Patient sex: M
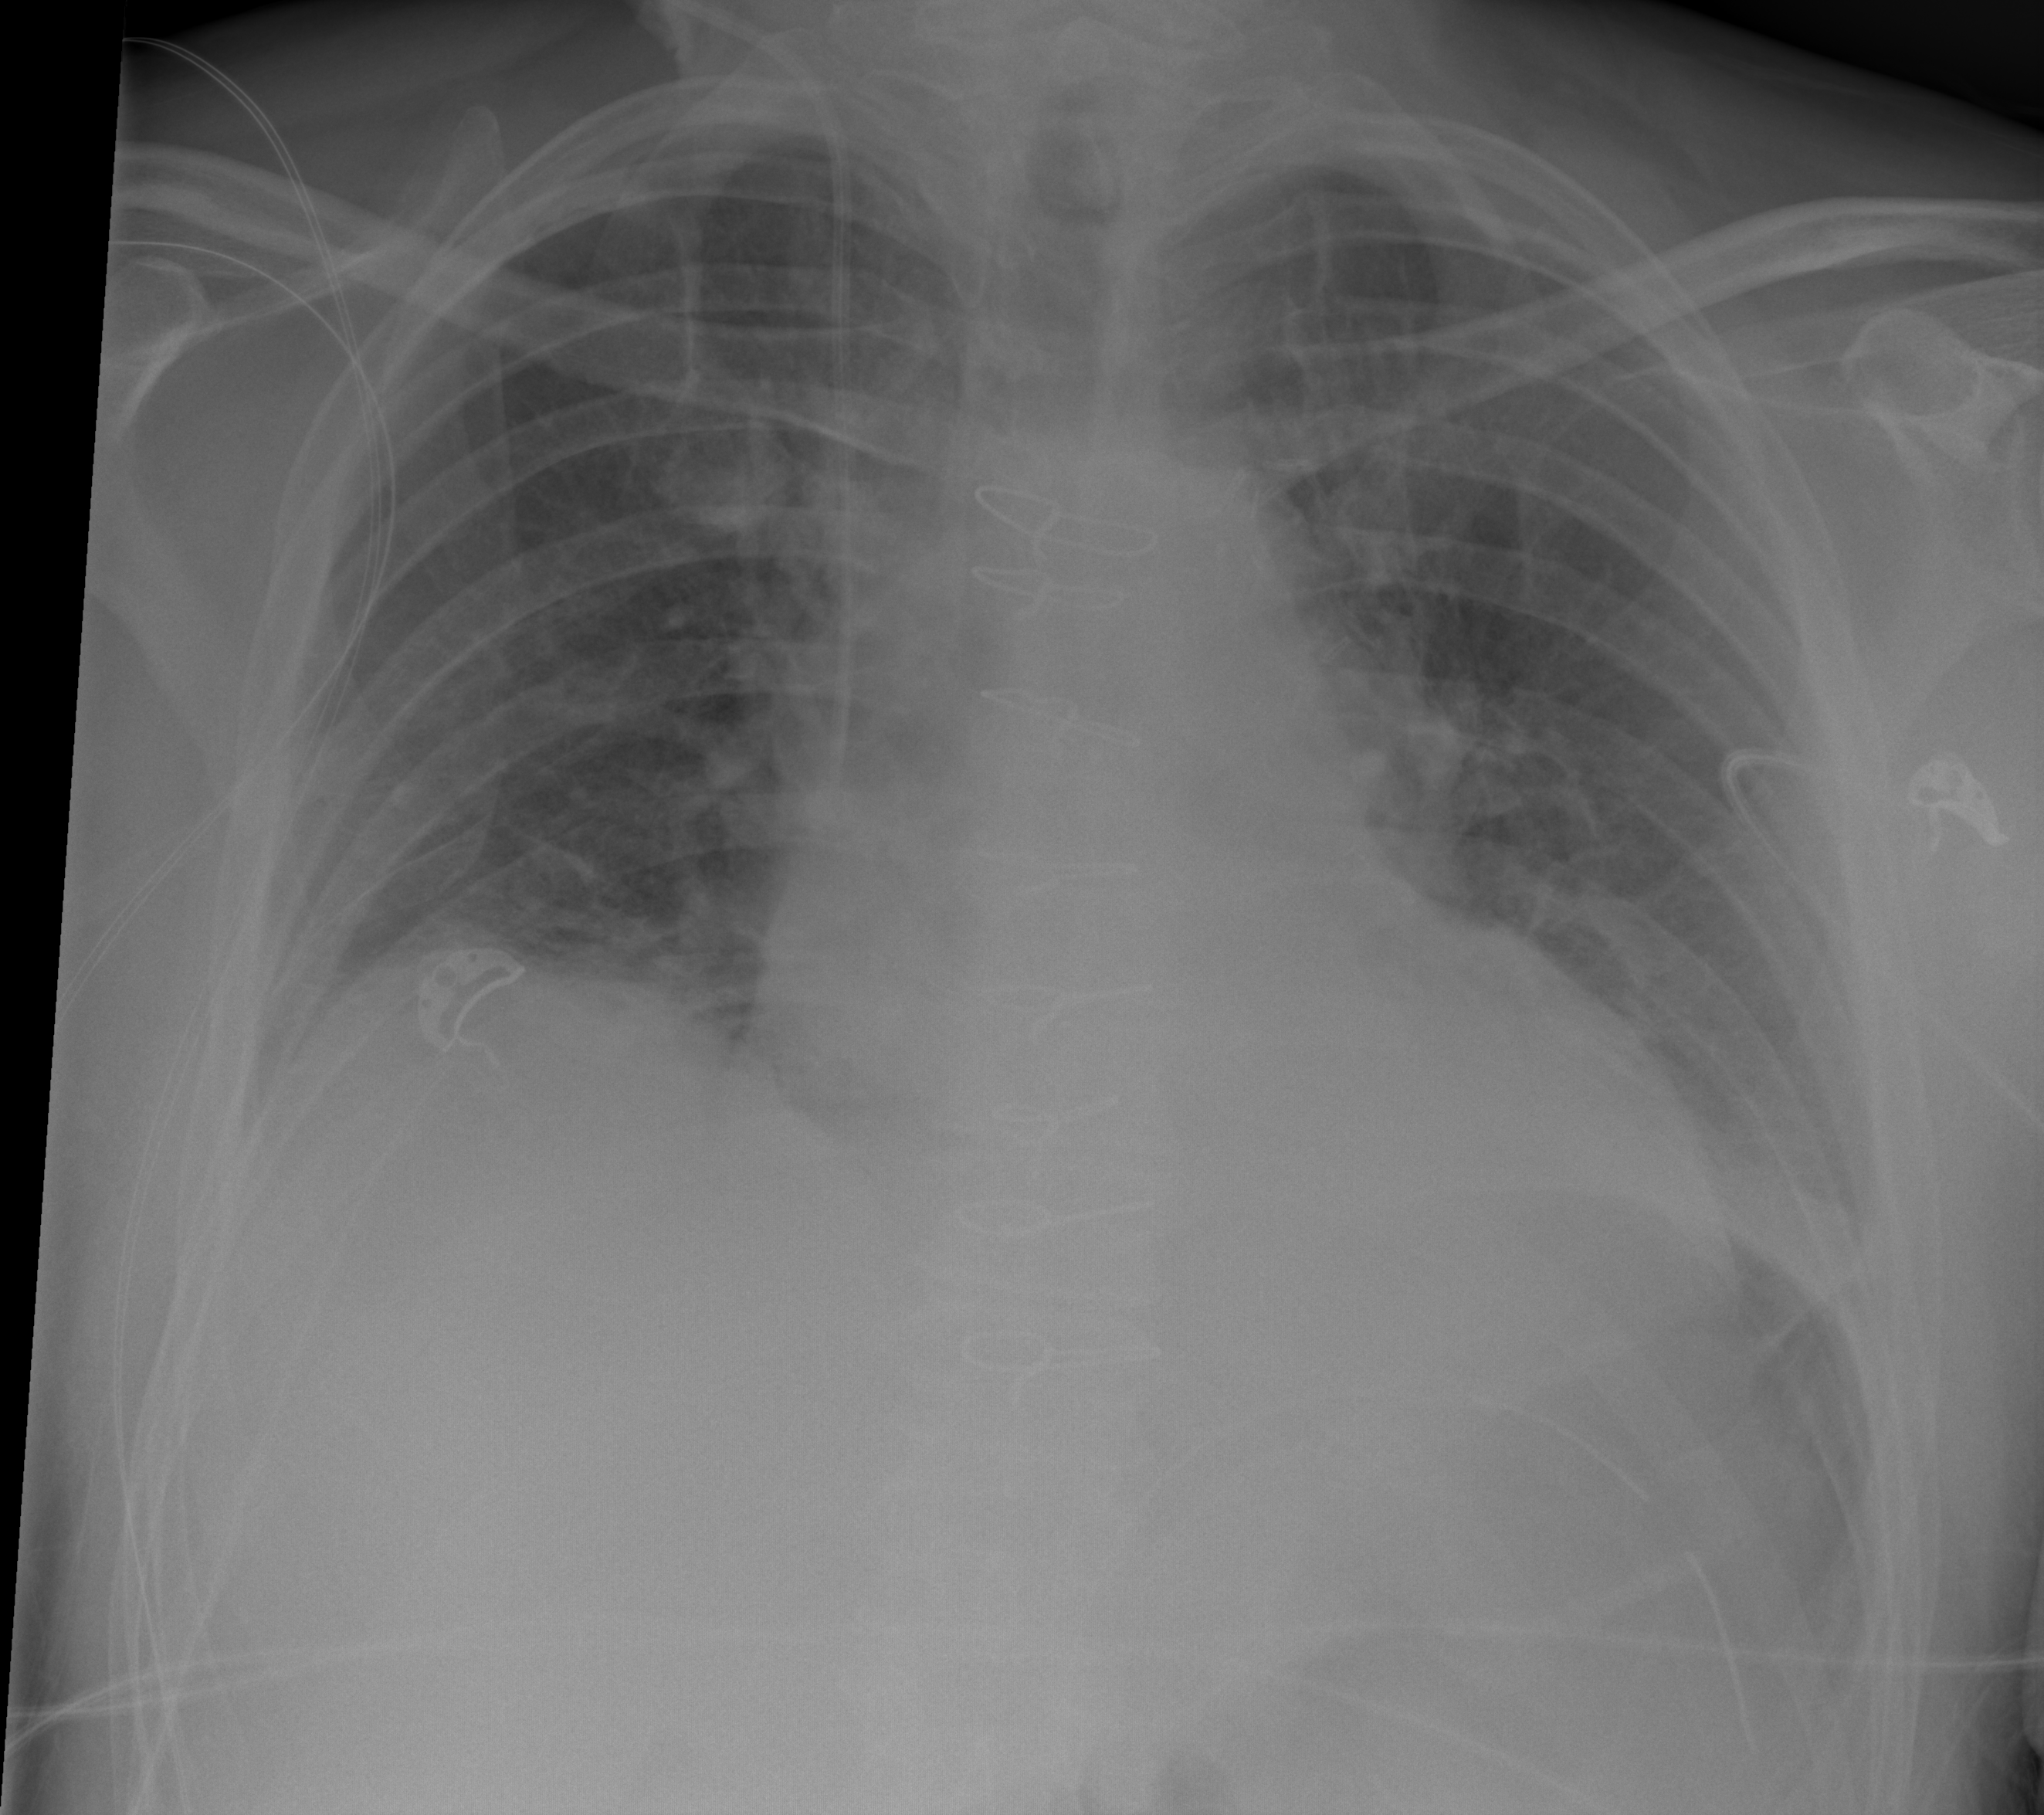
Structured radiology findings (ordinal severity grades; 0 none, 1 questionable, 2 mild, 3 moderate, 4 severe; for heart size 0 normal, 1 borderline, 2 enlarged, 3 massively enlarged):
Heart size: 2
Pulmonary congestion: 2
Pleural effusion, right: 2
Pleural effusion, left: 2
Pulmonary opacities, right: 0
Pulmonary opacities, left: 0
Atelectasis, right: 2
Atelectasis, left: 2